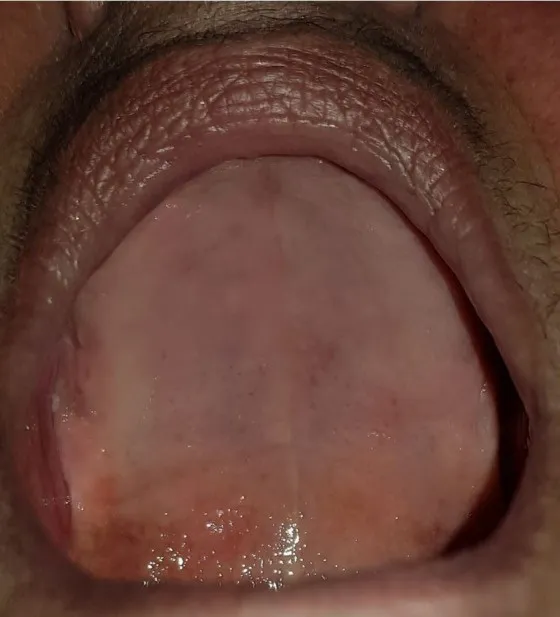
Intraoral view 14 days after administration, showing total regression of the lesion.
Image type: medical_photograph (oral_photograph)